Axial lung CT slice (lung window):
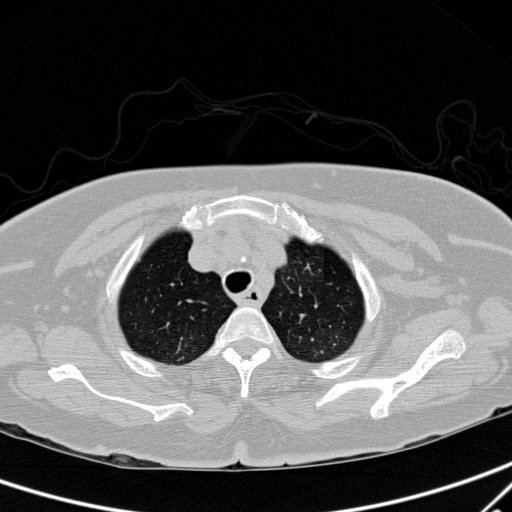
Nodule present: no